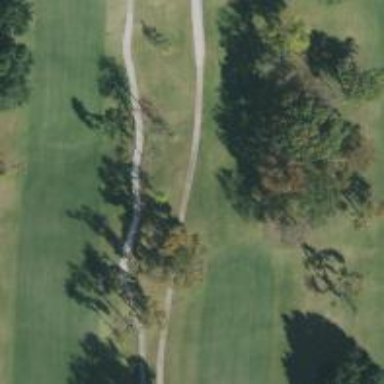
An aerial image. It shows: Service road used as golf cart path.